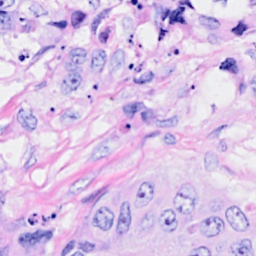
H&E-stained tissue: Breast